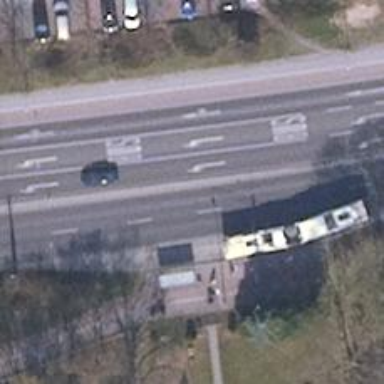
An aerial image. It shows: Public transport stop position.